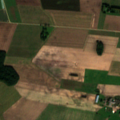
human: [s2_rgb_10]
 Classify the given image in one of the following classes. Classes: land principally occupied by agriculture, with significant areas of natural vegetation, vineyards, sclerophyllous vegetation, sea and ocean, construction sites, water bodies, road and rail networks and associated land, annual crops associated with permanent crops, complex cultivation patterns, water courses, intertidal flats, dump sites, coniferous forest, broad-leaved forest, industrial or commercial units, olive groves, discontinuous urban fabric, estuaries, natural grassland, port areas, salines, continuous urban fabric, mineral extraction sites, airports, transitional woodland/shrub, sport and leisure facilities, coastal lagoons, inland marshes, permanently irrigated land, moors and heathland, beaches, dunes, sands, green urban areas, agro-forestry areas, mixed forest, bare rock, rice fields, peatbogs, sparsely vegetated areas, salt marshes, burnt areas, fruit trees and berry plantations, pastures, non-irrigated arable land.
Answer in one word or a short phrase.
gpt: discontinuous urban fabric, non-irrigated arable land, broad-leaved forest